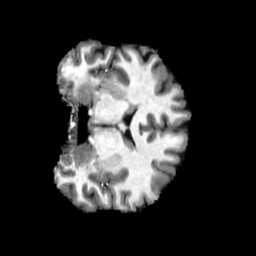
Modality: T1w
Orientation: coronal
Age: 25
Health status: healthy
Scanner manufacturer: philips
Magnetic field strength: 3 T
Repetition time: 0.007863 s
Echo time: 0.003622 s